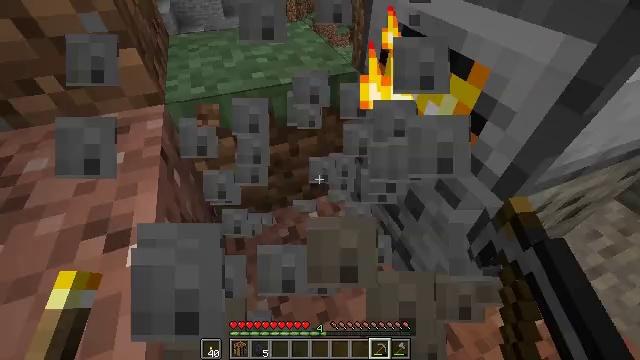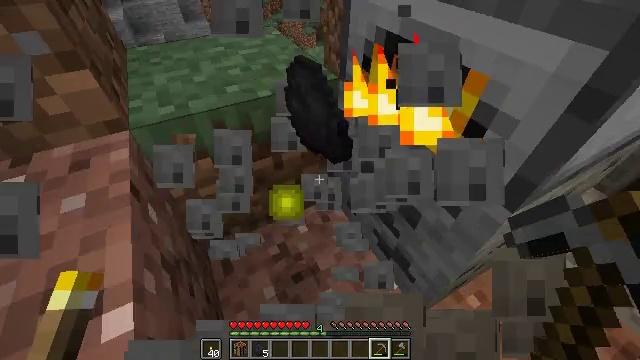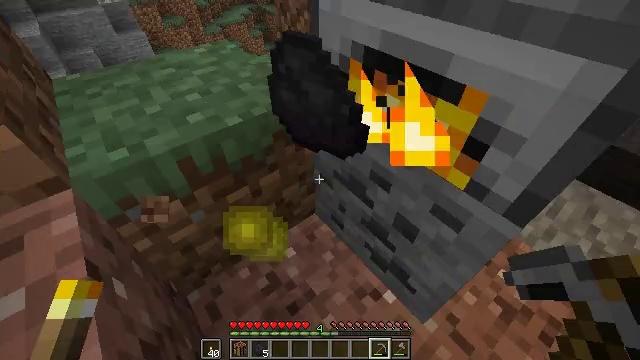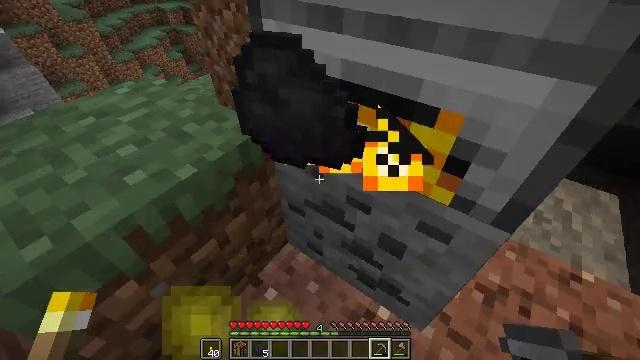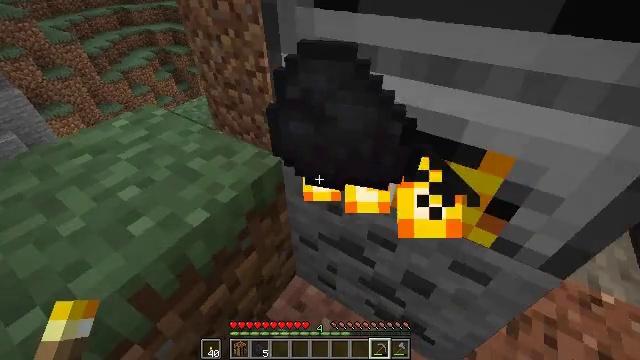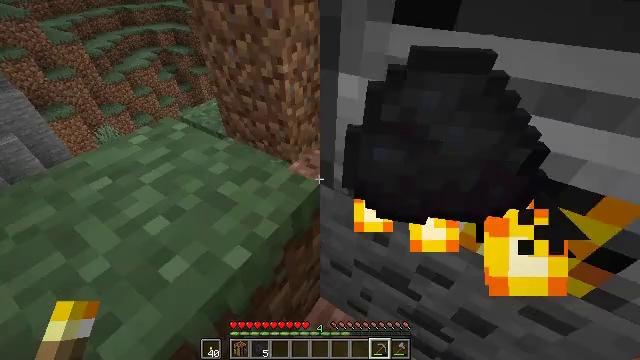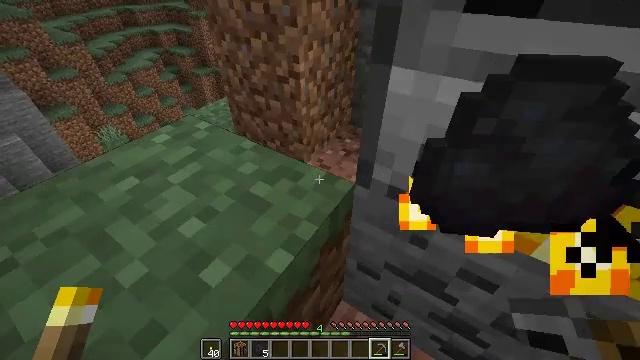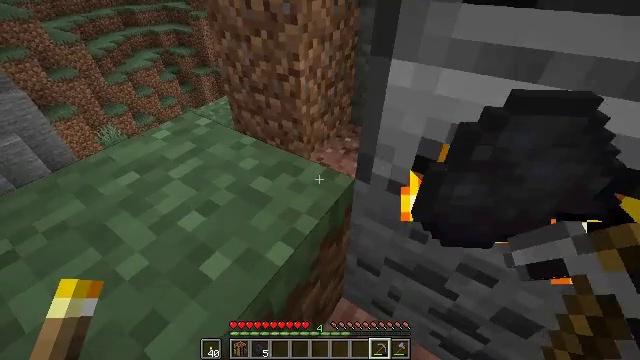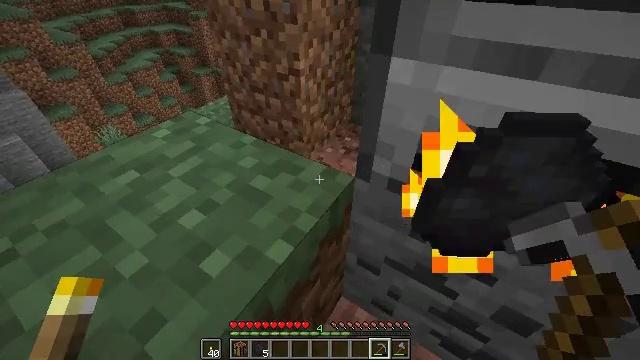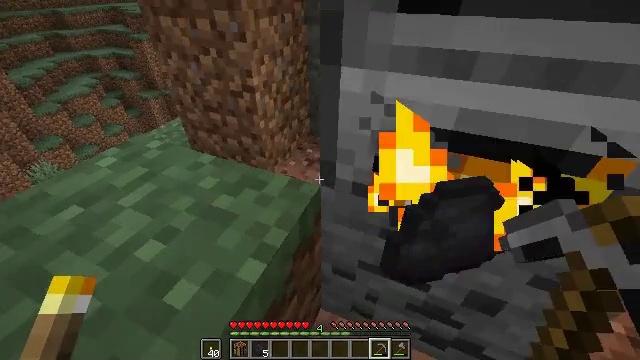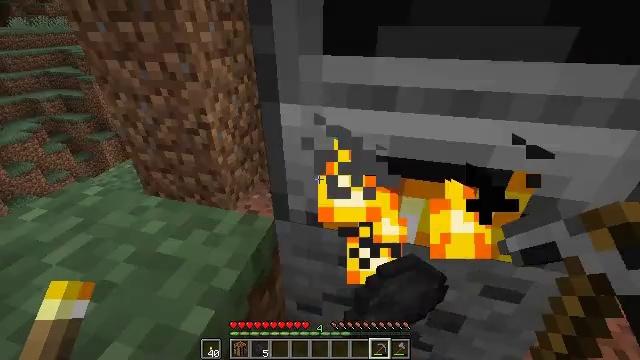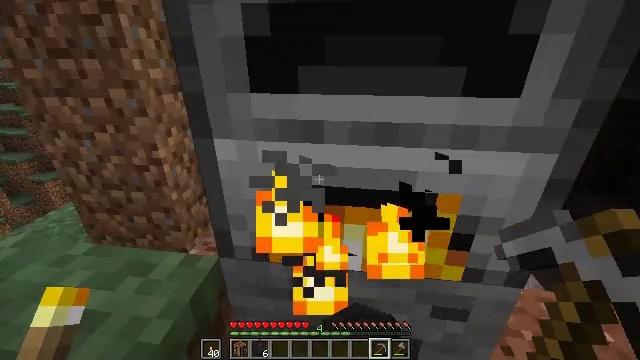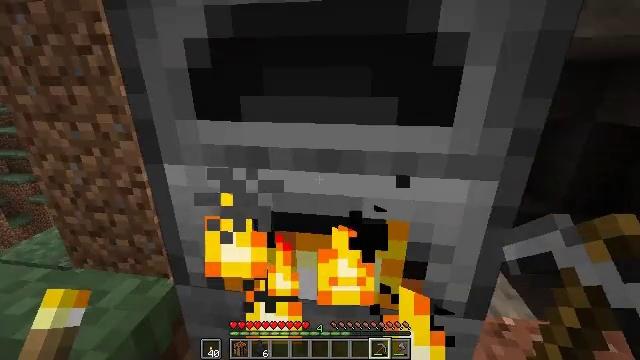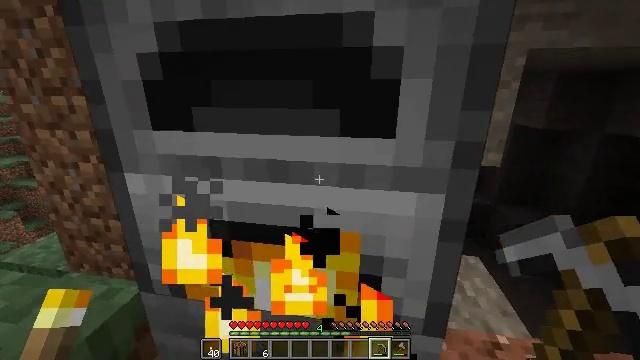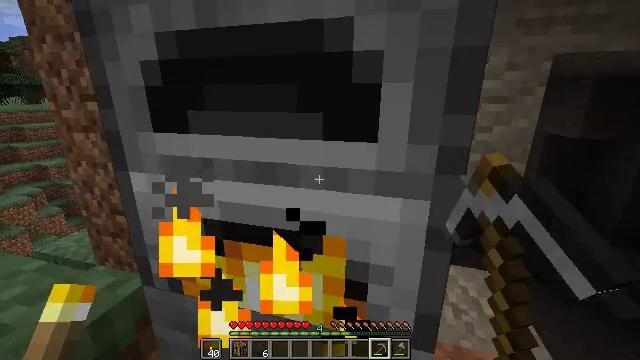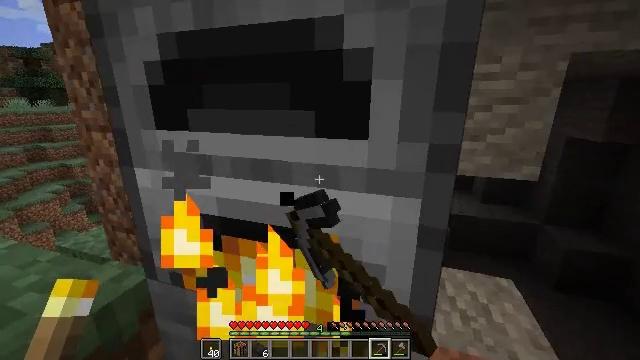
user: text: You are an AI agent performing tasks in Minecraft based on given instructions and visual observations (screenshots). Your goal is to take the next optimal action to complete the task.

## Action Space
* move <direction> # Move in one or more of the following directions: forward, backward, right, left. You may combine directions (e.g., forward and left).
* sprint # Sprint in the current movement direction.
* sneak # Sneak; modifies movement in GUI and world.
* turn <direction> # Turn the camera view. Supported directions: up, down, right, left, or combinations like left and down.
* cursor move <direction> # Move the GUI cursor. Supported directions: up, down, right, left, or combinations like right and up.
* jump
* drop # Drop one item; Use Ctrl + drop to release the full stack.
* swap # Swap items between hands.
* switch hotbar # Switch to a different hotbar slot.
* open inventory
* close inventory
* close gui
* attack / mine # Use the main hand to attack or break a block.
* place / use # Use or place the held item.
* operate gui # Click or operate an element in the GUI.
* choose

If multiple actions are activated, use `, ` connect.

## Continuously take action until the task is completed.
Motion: motion action
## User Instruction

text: Craft the cooked mutton.
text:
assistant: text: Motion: move forward and move left, turn right
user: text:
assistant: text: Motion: move forward and move left, turn right
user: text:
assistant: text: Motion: move forward and move left, turn right and up
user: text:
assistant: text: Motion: move forward and move left, turn right and up
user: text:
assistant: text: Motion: move left
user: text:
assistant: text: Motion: no_op
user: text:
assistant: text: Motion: no_op
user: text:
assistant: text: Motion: no_op
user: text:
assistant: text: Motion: turn right and up
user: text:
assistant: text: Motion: move right, turn right and up
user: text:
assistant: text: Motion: move right, turn right and up
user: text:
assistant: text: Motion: move right, turn up
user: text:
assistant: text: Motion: turn left and up, use / place
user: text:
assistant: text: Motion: turn left and up, use / place
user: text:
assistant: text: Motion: turn left, use / place
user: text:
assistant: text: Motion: no_op
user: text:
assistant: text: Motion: turn left
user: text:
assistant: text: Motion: cursor move left, open gui
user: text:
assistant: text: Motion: cursor move right
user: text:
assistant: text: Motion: no_op
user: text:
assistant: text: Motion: no_op
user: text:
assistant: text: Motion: no_op
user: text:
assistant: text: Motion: no_op
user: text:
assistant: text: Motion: sneak
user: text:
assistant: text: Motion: sneak
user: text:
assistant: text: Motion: sneak, cursor move right
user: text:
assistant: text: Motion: sneak
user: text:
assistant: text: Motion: sneak, cursor move right
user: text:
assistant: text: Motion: sneak
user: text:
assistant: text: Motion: sneak